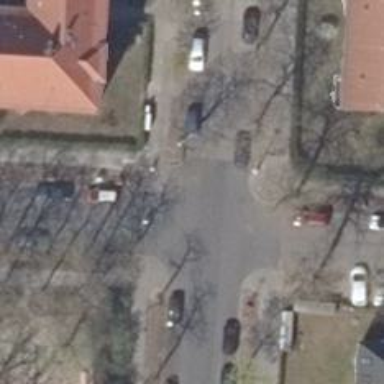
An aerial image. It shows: Unmarked road crossing.